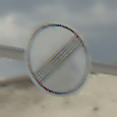
Verkehrszeichen: EndeSaemtlicherBegrenzungen
Umgebung: Outdoor, Beach
Tageszeit: MorningAfternoon
Wetter: PartlyCloudy
Licht: Natural
Jahreszeit: NotSpecified
Kontrast: HighContrast